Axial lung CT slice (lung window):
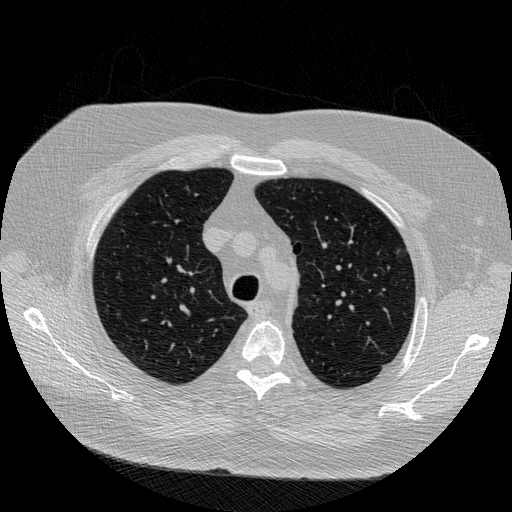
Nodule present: yes
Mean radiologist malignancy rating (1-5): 2